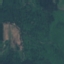
Land use / land cover: Forest